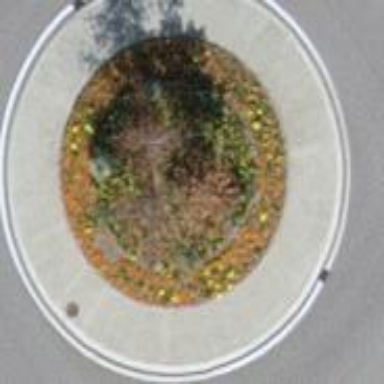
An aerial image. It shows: Secondary road with asphalt surface leading to roundabout junction.